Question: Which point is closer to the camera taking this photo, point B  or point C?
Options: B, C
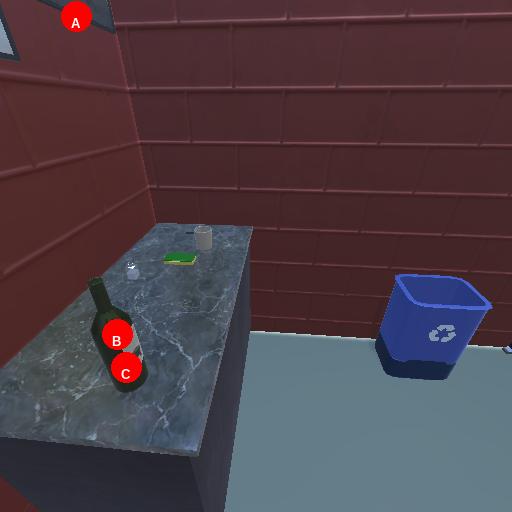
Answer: B